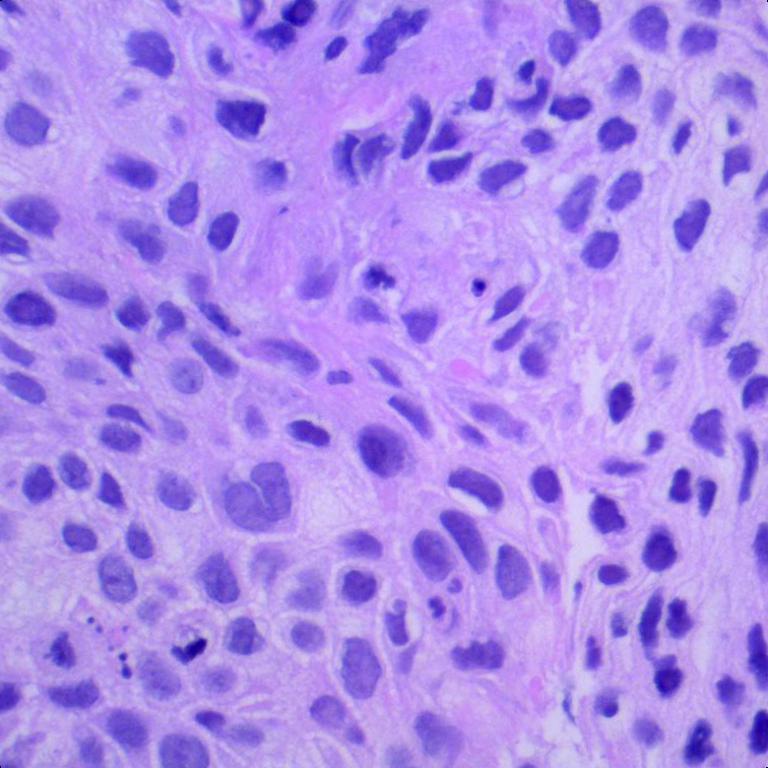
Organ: lung
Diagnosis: squamous carcinomas